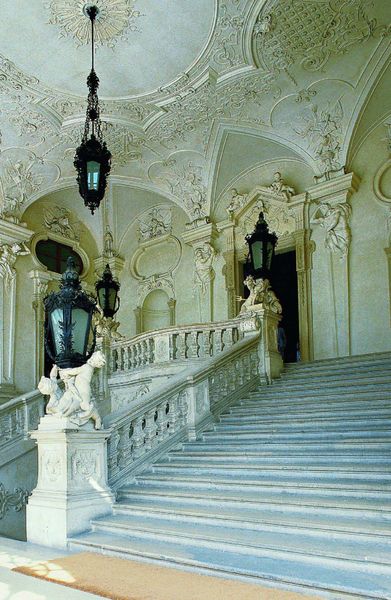
Titel: Oberes Belvedere
Künstler: Johann Lukas von Hildebrandt
Standort: Wien (EU - AUT)
Schlagwörter: lampe, laternen, marmor, tür, weiss, schloss, ornament, teppich, barock, stein, innenraum, türbogen, brüstung, decke, kreis, engel, türen, zwei, farbe, treppe, metall, stuck, aufgang, geländer, stufe, stufen, foto, palast, balustrade, voluten, herrschaftlich, residenz, stuckdecke, putten, putti, tympanon, skultpuren, treppenaufgang, stiege, hängelampe, weiiß, shcwarz, stuckatur, stiegenhaus, fußabtreter